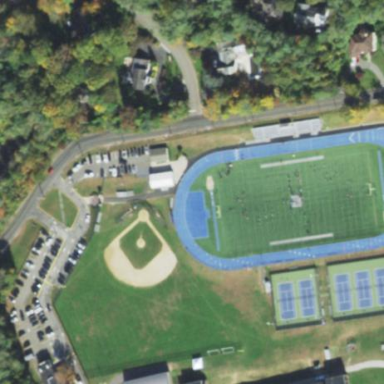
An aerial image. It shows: American football pitch for leisure and sport activities.